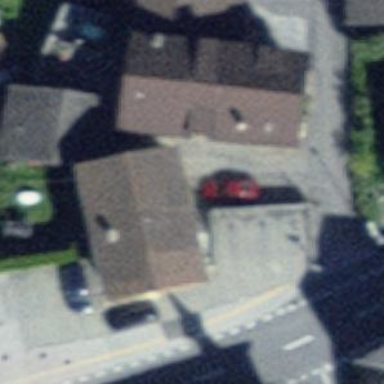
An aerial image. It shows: Simple and straightforward house.